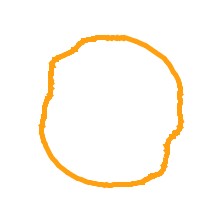
Shape: circle